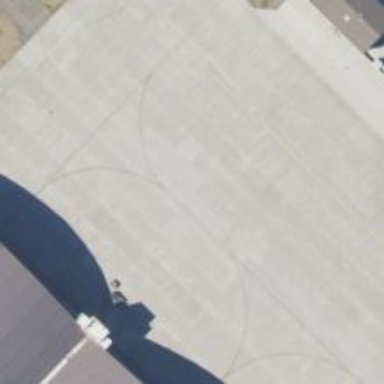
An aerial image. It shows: Image of taxiway at airport.